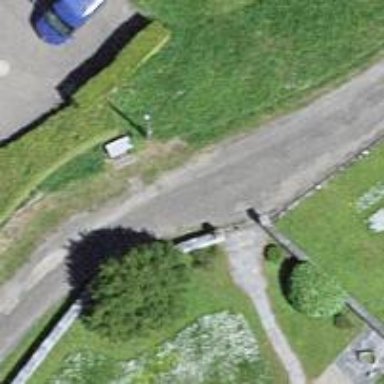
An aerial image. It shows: Entrance with barrier.